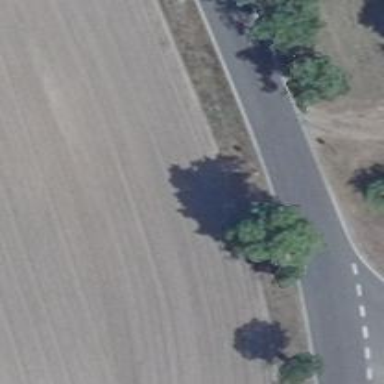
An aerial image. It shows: Deciduous broadleaved tree.